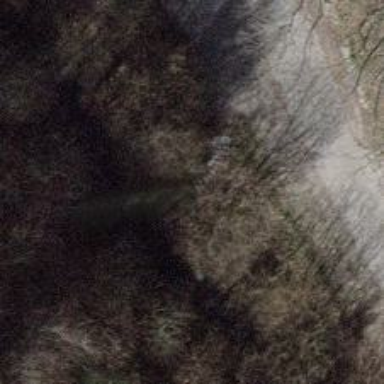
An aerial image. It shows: Unpaved path.